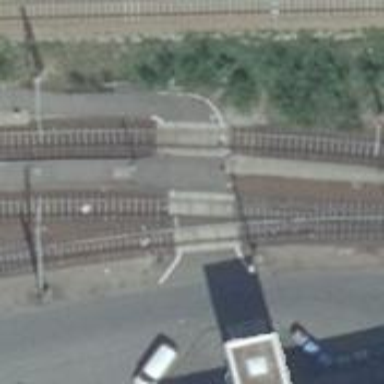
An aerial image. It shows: Rail yard with electrified contact lines for the railway.